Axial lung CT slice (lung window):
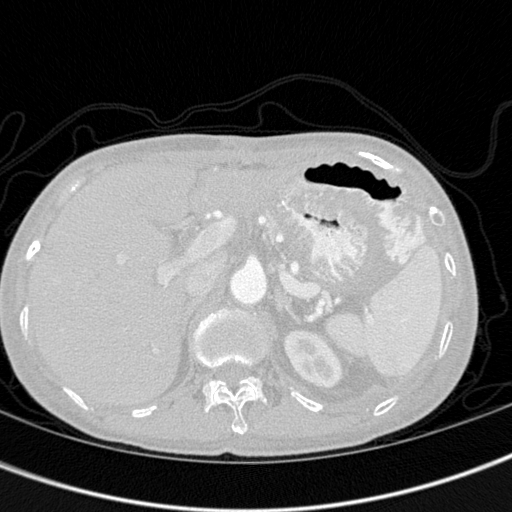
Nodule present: no